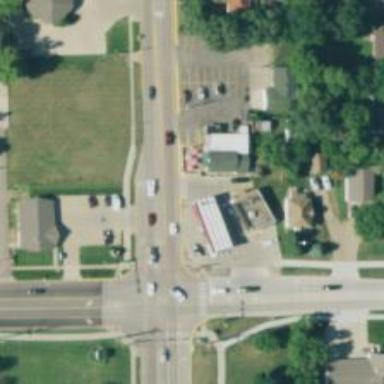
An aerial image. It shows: Convenience shop.